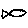
Label: fish